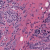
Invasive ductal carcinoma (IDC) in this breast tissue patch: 1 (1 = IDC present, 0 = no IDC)